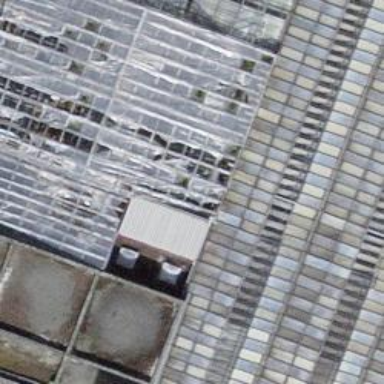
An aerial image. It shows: Greenhouse.